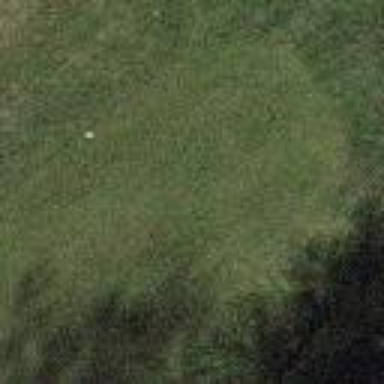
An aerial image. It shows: Grass area designated as golf tee.